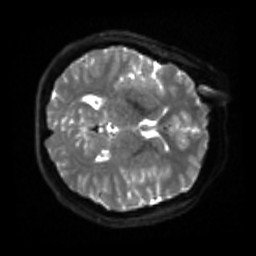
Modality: sbref
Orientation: axial
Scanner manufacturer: siemens
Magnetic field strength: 3 T
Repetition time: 4 s
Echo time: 0.0594 s